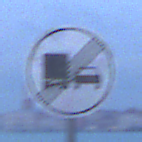
Verkehrszeichen: EndeUeberholverbotKraftfahrzeuge
Umgebung: Outdoor, Urban
Tageszeit: Dawn
Wetter: PartlyCloudy
Licht: Natural
Jahreszeit: NotSpecified
Kontrast: LowContrast